Question: '''
- (void)viewDidLoad {
[super viewDidLoad];
UIImage *clear_img = [UIImage imageNamed:@"0.png"];
UIImage *clear_hover_img = [UIImage imageNamed:@"0_hover.png"];
clear=[[UIButton alloc]init];
[clear setTitle:@"Clear" forState:UIControlStateNormal];
//clear.tag =12;
clear.titleLabel.font = [UIFont fontWithName:@"Helvetica-Bold" size:32];
if(clear.selected=TRUE){
[clear setBackgroundImage:clear_img forState:UIControlStateSelected];
[clear setBackgroundImage:clear_hover_img forState:UIControlStateNormal];
}
[clear setFrame:CGRectMake(1, 360, 159, 50)];
[clear addTarget:self action:@selector(clearInput)
forControlEvents:UIControlEventTouchUpInside];
[self.view addSubview:clear];
}
-(void)clearInput {
textfield.text = @"";
UIImage *lookup_img = [UIImage imageNamed:@"0_.png"];
[lookup setTitleColor:[UIColor grayColor] forState:UIControlStateNormal];
[lookup setBackgroundImage:lookup_img forState:UIControlStateNormal];
}
'''

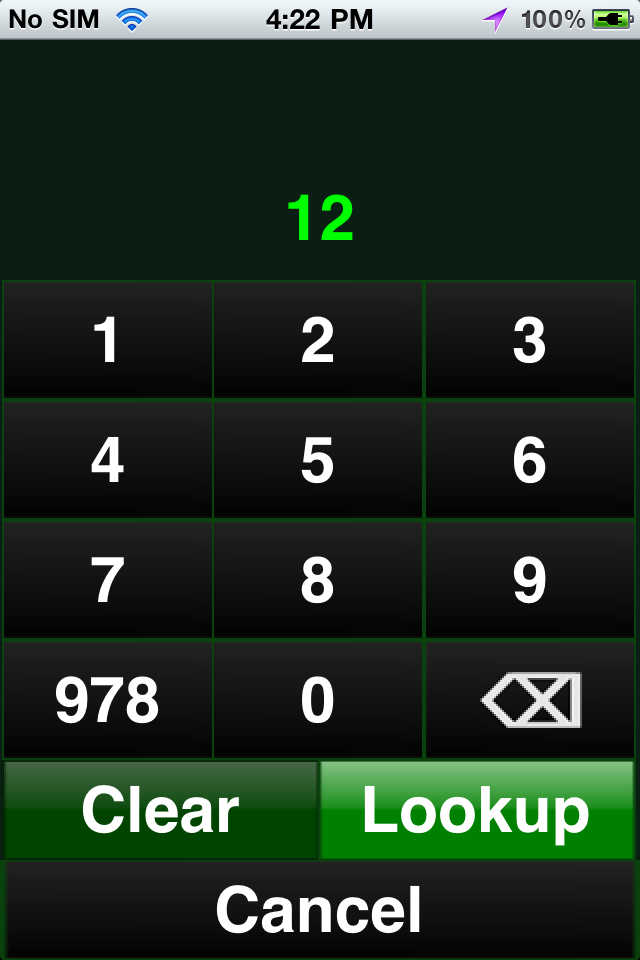
Answer: For state TouchUpInside, Button Image Opacity decrease to 0.5.
try this-
'''
if(clear.selected == TRUE){
[clear setBackgroundImage:clear_img forState:UIControlStateSelected];
[clear setBackgroundImage:clear_hover_img forState:UIControlStateNormal];
[clear setBackgroundImage:clear_hover_img UIControlStateHighlighted];
}
'''